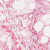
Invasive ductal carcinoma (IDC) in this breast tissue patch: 0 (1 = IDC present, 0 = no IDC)